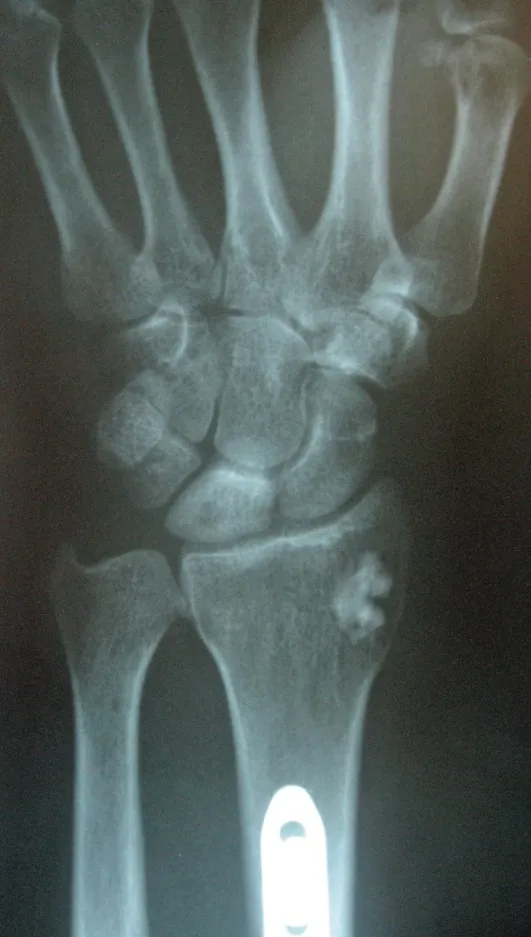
X-ray showing the patient's wrist after the first operation. Radial shortening and also the donor site of the bone flap can be seen.
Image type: radiology (x_ray)